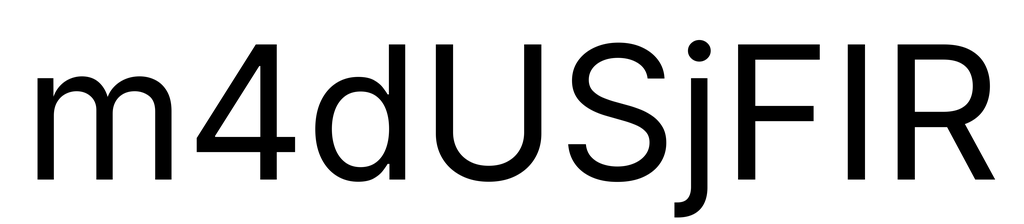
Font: Inter_Regular